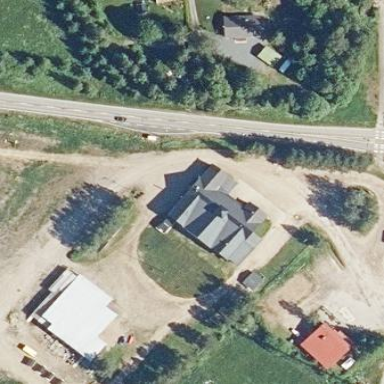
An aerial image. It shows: Event venue building.